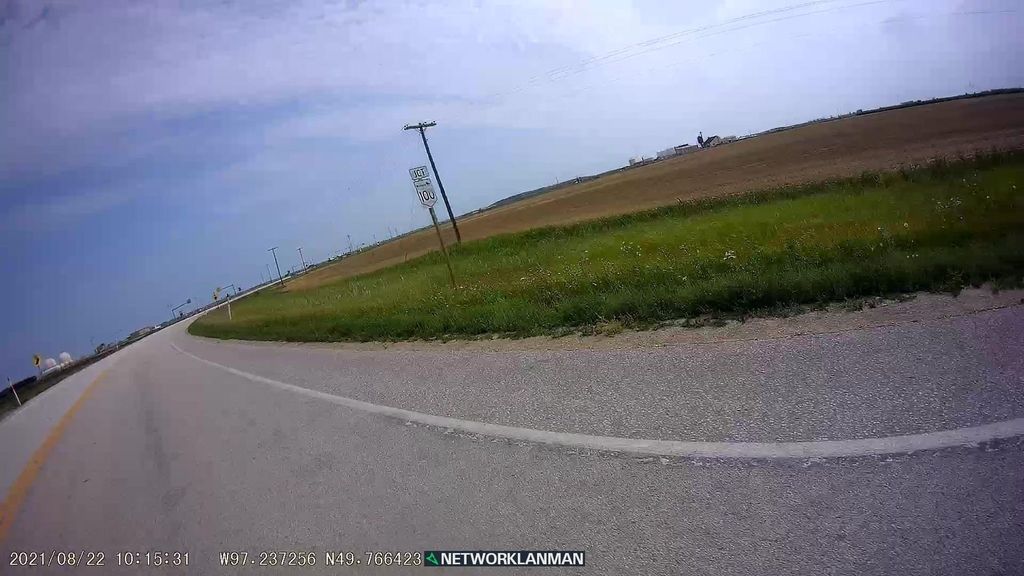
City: winnipeg